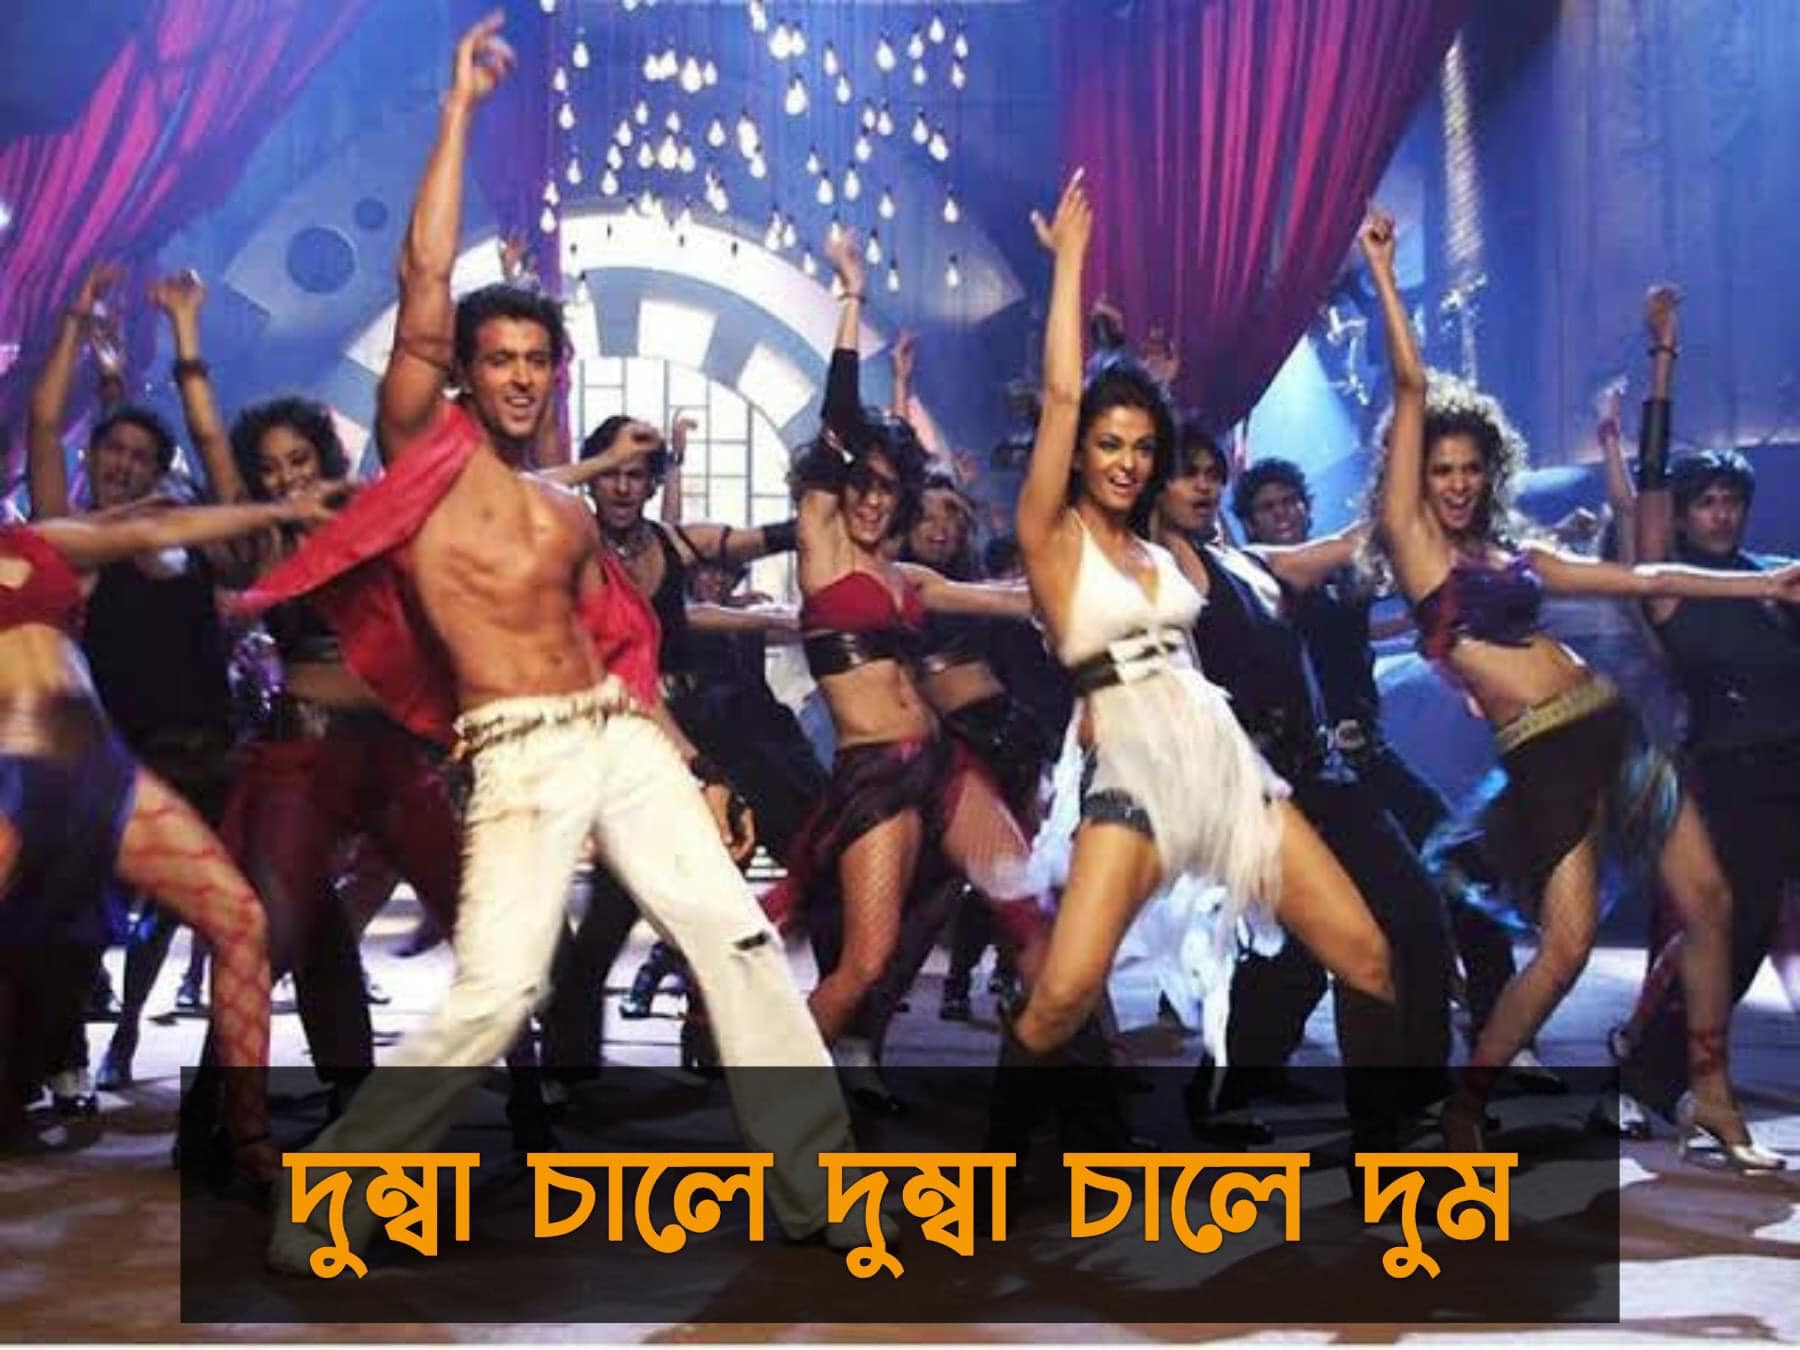
Caption: দুম্বা চালে দুম্বা চালে দুম
Label: non-hate